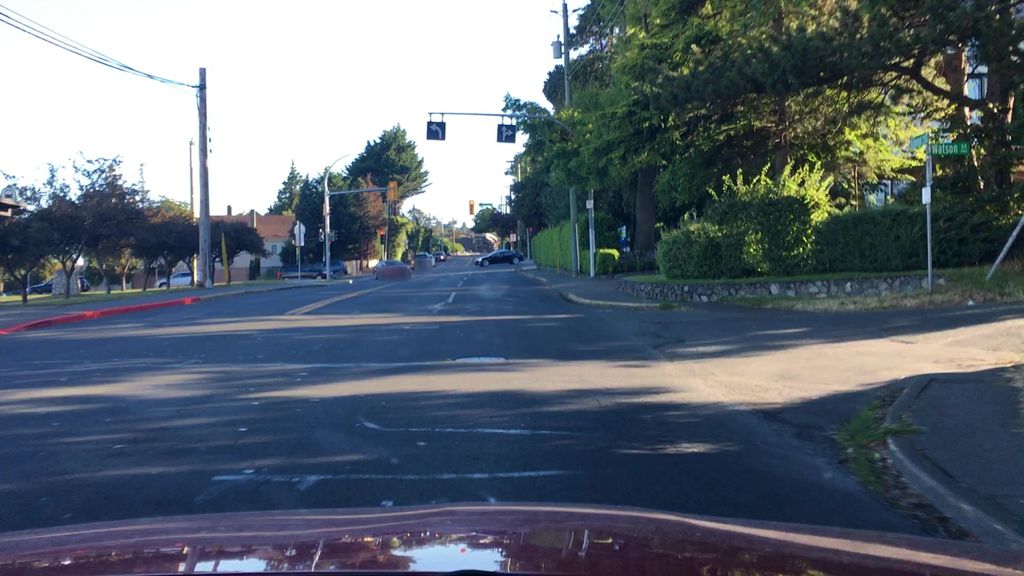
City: victoria